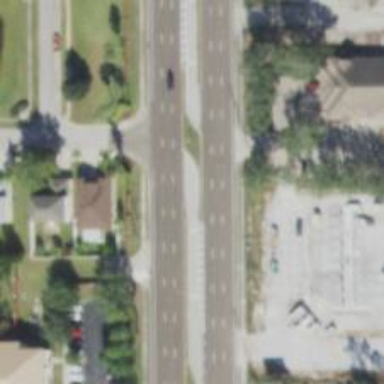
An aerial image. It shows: Asphalt road with primary link designation.